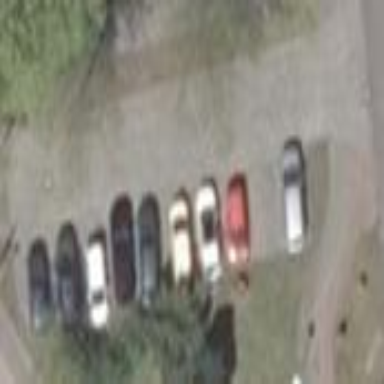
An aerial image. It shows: Parking available on the street side.